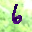
Label: 6